Question: I'm using the arulesViz library to plot some graphs about recommendation systems.
I have some rules and I want to plot them in a graph plot.
'''
plot(regras, method = "graph", control = list(type = "itens"))
'''
This is what I got:

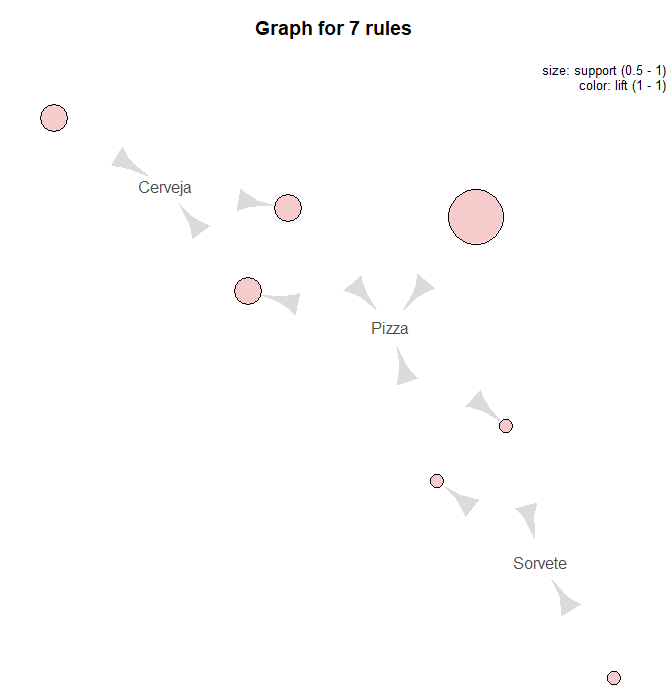
Answer: This appears to be a bug in arulesViz. However, there is a workaround.
Since you do not provide any data that can be used as an example, I will use a variation of the example from the documentation. Just using the basic plot shows no links like in your question.
'''
data(Groceries)
rules <- apriori(Groceries, parameter=list(support=0.002, confidence=0.8))
plot(rules, method="graph")
'''
<URL>
However, if you set 'alpha=1' the links will display.
'''
plot(rules, method="graph", alpha = 1)
'''
<URL>